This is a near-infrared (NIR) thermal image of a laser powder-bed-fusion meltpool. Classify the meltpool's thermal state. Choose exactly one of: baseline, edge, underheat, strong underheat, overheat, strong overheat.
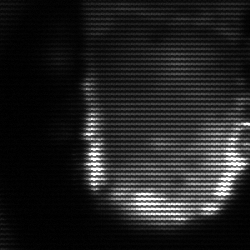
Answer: baseline